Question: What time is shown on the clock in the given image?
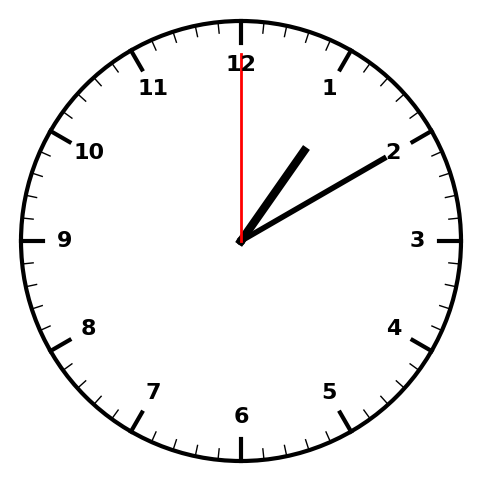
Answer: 01:10:00